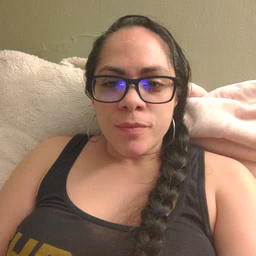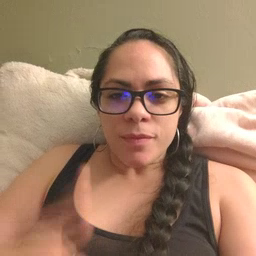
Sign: lion